Question: I have having trouble using an indexed table with section headers. Currently I have the indexes down the right hand side and I have the section headers showing correctly, the headers only show if there is data inside of that section.
The problem I am having is splitting the NSArray into parts so I can calculate the numberOfRowsInSections correctly. Currently I have the correct number of sections displaying with the correct headers but all of the data is in each section, rather than being split depending on the first letter of the name.
Here is a screenshot of how it currently looks:
All of the data goes into each sections, 5 rows in each. The number of sections (3) is correct
My code for this is as follows:
'''
- (NSString *)tableView:(UITableView *)tableView titleForHeaderInSection:(NSInteger)section {
return [firstLetterArray objectAtIndex:section];
}
- (NSArray *)sectionIndexTitlesForTableView:(UITableView *)tableView
{
NSMutableSet *mySet = [[NSMutableSet alloc] init];
BRConnection *connection = nil;
NSMutableArray *firstNames = [[NSMutableArray alloc] init];
for (connection in _connections)
{
[firstNames addObject:connection.firstName];
}
firstNamesArray = firstNames;
NSLog(@"%@", firstNamesArray);
for ( NSString *s in firstNames)
{
if ([s length] > 0)
[mySet addObject:[s substringToIndex:1]];
}
NSArray *indexArray = [[mySet allObjects] sortedArrayUsingSelector:@selector(localizedCaseInsensitiveCompare:)];
firstLetterArray = indexArray;
return [[UILocalizedIndexedCollation currentCollation] sectionIndexTitles];
}
- (NSInteger)tableView:(UITableView *)tableView sectionForSectionIndexTitle:(NSString *)title atIndex:(NSInteger)index {
if ([title isEqualToString:@"{search}"])
{
[tableView setContentOffset:CGPointMake(0.0, -tableView.contentInset.top)];
return [[UILocalizedIndexedCollation currentCollation] sectionForSectionIndexTitleAtIndex:index];
}
return [[UILocalizedIndexedCollation currentCollation] sectionForSectionIndexTitleAtIndex:index];
}
- (UITableViewCell *)tableView:(UITableView *)tableView cellForRowAtIndexPath:(NSIndexPath *)indexPath
{
UITableViewCell *cell = [self.tableView dequeueReusableCellWithIdentifier:@"ConnectionCell"];
// Display connection in the table cell
BRConnection *connection = nil;
if (tableView == self.searchDisplayController.searchResultsTableView) {
connection = [searchResults objectAtIndex:indexPath.row];
} else {
connection = [_connections objectAtIndex:indexPath.row];
}
cell.textLabel.text = connection.fullName;
cell.textLabel.font = [UIFont fontWithName:@"TitilliumText25L-400wt" size:18];
cell.detailTextLabel.text = connection.company;
cell.detailTextLabel.font = [UIFont fontWithName:@"TitilliumText25L-400wt" size:12];
return cell;
}
- (NSInteger)numberOfSectionsInTableView:(UITableView *)tableView
{
// Return the number of sections.
NSUInteger sections = [firstLetterArray count];
return sections;
}
- (NSInteger)tableView:(UITableView *)tableView numberOfRowsInSection:(NSInteger)section
{
if (tableView == self.searchDisplayController.searchResultsTableView) {
return [searchResults count];
} else {
return [_connections count];
}
}
'''
Any help would be greatly appreciated, I just cant seem to split the NSArray conenctions into a alphabetical list to get the correct rows in a section. Thanks in advance everyone!
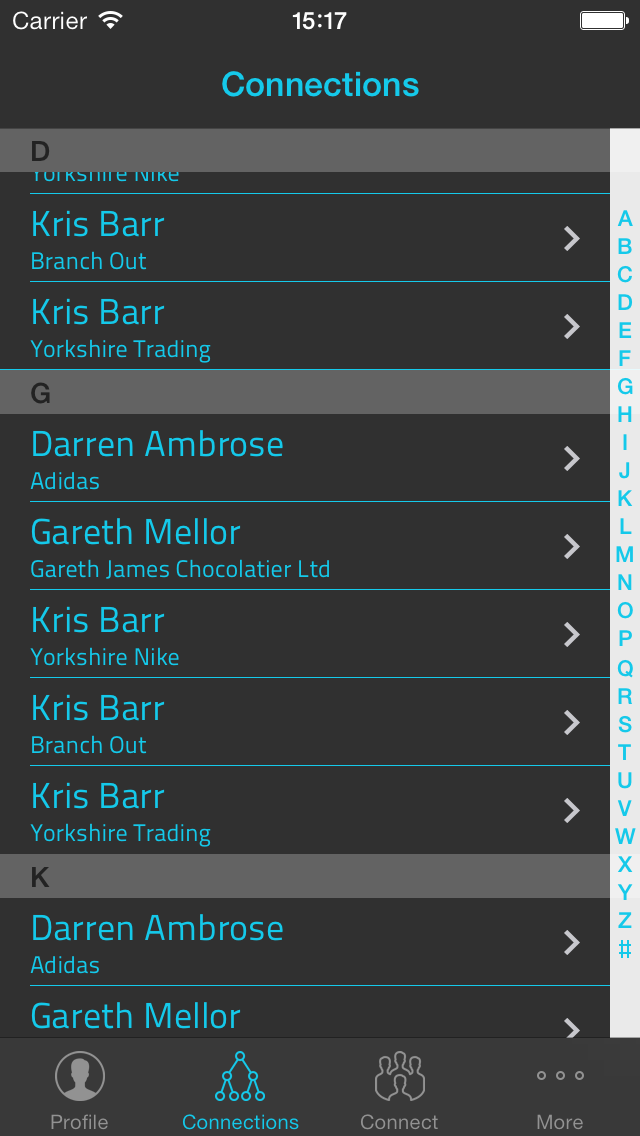
Answer: Where and how are you populating '_connections'? You're using that array to decide the number of rows per section and to populate those rows, but '_connections'is returning the entire list. You need to split the data in '_connections' up alphabetically.
For example, perhaps you could use an 'NSMutableArray' of 'NSMutableArray's to group the data by letter. Since you already seem to know how to sort alphabetically, now you just need to identify the first characters of each string to group them properly. To do this, try:
'''
NSString *currentPrefix;
// Store sortedConnections as a class variable (as you've done with _connections)
// so you can access it to populate your table
sortedConnections = [[NSMutableArray alloc] init];
// Go through each connection (already ordered alphabetically)
for (BRConnection *connection in _connections) {
// Find the first letter of the current connection
NSString *firstLetter = [connection.fullName substringToIndex:1];
// If the last connection's prefix (stored in currentPrefix) is equal
// to the current first letter, just add the connection to the final
// array already in sortedConnections
if ([currentPrefix isEqualToString:firstLetter]) {
[[sortedConnected lastObject] addObject:connection];
}
// Else create a new array in sortedConnections to contain connections starting
// with this current connection's letter.
else {
NSMutableArray *newArray = [[NSMutableArray alloc] initWithObject:connection];
[sortedConnections addObject:newArray];
}
// To mark this latest array's prefix, set currentPrefix to contain firstLetter
currentPrefix = firstLetter;
}
'''
(This sort would work even if the first letters are unknown.)
Then to get the number of rows per section, use '[sortedConnections objectAtIndex:section]' instead of _connections:
'''
- (NSInteger)tableView:(UITableView *)tableView numberOfRowsInSection:(NSInteger)section
{
if (tableView == self.searchDisplayController.searchResultsTableView) {
return [[sortedSearchResults objectAtIndex:section] count]; // hypothetically
} else {
return [[sortedConnections objectAtIndex:section] count];
}
}
'''
And to populate the table essentially do the same using '[sortedConnections objectAtIndex:indexPath.section]':
'''
- (UITableViewCell *)tableView:(UITableView *)tableView cellForRowAtIndexPath:(NSIndexPath *)indexPath
{
UITableViewCell *cell = [self.tableView dequeueReusableCellWithIdentifier:@"ConnectionCell"];
// Display connection in the table cell
BRConnection *connection = nil;
if (tableView == self.searchDisplayController.searchResultsTableView) {
connection = [[sortedSearchResults objectAtIndex:indexPath.section] objectAtIndex:indexPath.row]; // hypothetically
} else {
connection = [[sortedConnections objectAtIndex:indexPath.section] objectAtIndex:indexPath.row];
}
cell.textLabel.text = connection.fullName;
cell.textLabel.font = [UIFont fontWithName:@"TitilliumText25L-400wt" size:18];
cell.detailTextLabel.text = connection.company;
cell.detailTextLabel.font = [UIFont fontWithName:@"TitilliumText25L-400wt" size:12];
return cell;
}
'''